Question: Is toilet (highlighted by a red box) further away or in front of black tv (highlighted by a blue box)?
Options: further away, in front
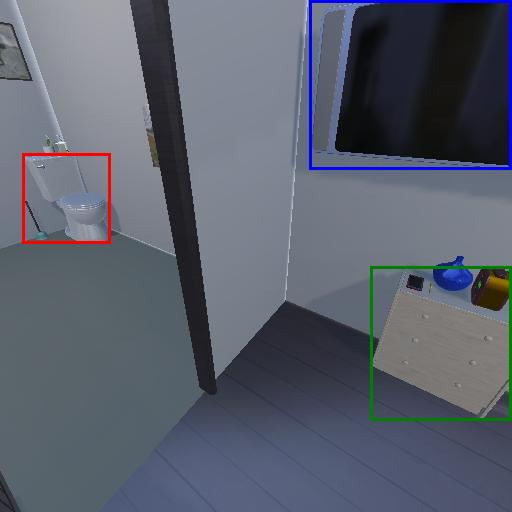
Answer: further away